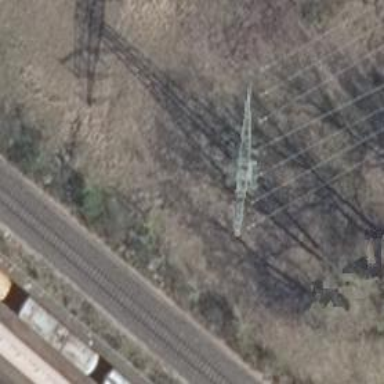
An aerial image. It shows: Three power lines with cables.